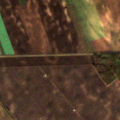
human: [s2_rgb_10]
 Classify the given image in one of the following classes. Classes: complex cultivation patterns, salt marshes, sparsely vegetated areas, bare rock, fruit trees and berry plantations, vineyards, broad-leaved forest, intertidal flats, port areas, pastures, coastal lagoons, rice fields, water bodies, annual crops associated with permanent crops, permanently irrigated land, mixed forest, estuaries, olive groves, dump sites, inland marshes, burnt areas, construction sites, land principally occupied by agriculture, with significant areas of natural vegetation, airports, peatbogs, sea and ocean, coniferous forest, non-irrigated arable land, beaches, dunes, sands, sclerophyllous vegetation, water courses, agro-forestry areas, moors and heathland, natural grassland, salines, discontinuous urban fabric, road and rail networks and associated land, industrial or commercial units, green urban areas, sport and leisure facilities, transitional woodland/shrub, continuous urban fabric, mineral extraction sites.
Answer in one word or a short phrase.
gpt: non-irrigated arable land